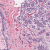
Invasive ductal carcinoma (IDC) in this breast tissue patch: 1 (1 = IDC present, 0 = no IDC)